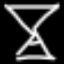
Label: hourglass